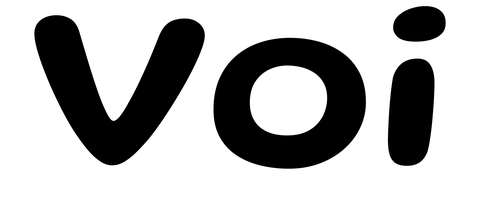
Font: Gluten_Medium